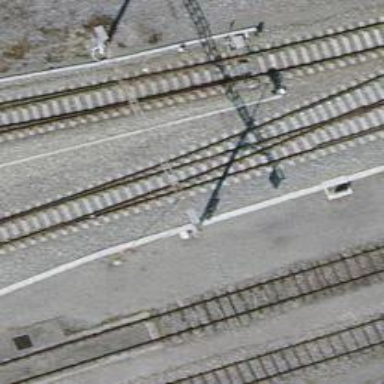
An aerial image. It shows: Single-track railway siding.